Interaction volume radius: 5 \u00c5
Interaction volume height: 30 \u00c5
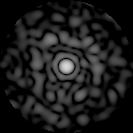
Disorder parameter: 0.845